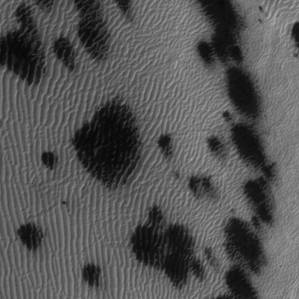
Label: frost